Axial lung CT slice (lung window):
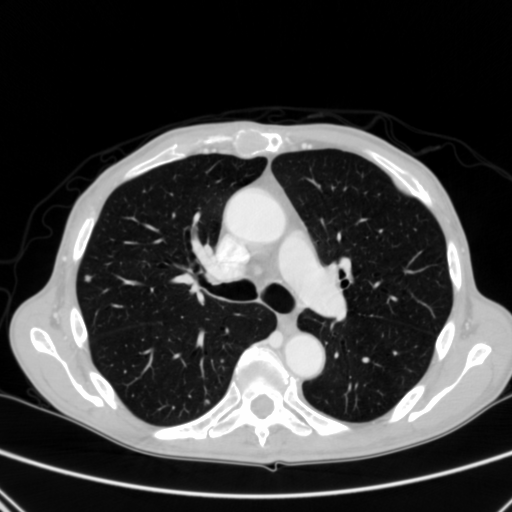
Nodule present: yes
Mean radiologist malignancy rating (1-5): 3